Question: I'm having trouble accessing individual characters in character array in C++ Builder IDE. For some reason the quotation mark doesn't terminate the character and the code following it is considered a part of that character, at least that's what I'm getting out of it (or is it trying to tell me something else?):

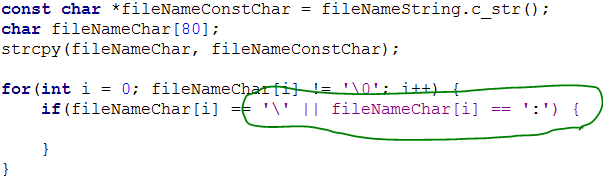
Answer: '\' serves as an escape character, you should use ''\'' instead to express '\', just like you would use ''''' to express '''